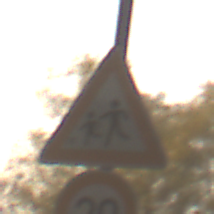
Verkehrszeichen: KinderRechts
Zusatzzeichen unten: Geschwindigkeit20
Umgebung: Roofed, Suburban
Tageszeit: SunriseSunset
Wetter: Clear
Licht: Natural
Jahreszeit: NotSpecified
Kontrast: MediumContrast